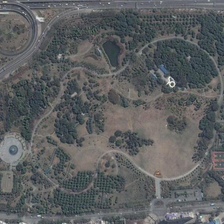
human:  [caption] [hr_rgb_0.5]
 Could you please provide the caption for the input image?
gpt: many green trees and a small pond are in a park near a road .

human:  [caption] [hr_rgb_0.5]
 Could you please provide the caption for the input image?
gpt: many green trees and a small pond are in a park near a road .

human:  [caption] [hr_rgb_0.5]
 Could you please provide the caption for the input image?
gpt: many green trees and a small pond are in a park near a road .

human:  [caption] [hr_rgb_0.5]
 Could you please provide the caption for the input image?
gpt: many green trees and a small pond are in a park near a road .

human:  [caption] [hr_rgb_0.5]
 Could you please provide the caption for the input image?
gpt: many green trees and a small pond are in a park near a road .